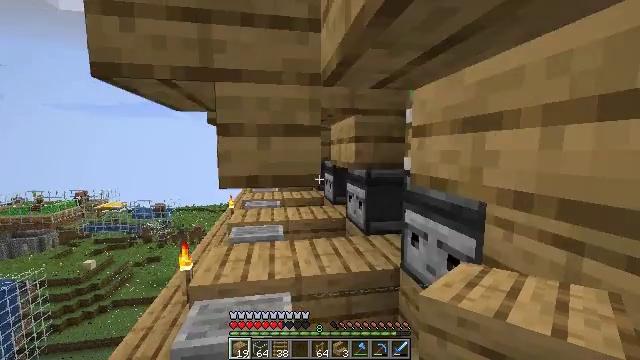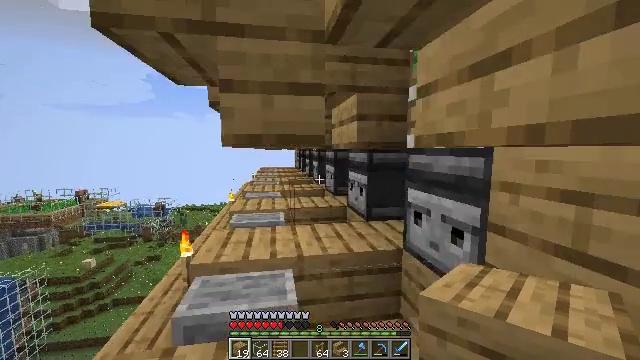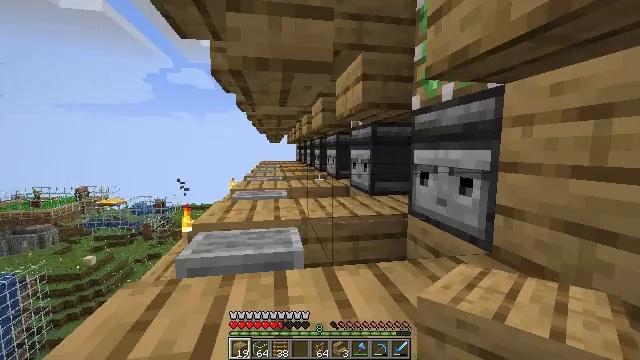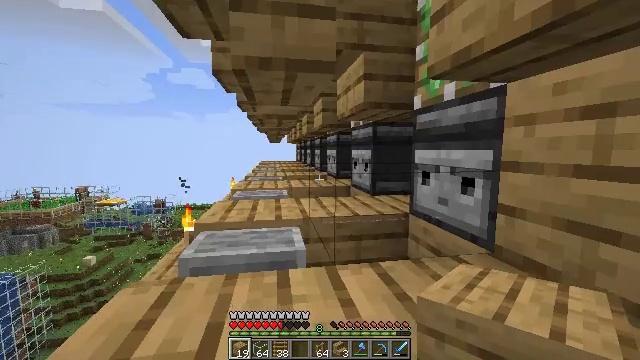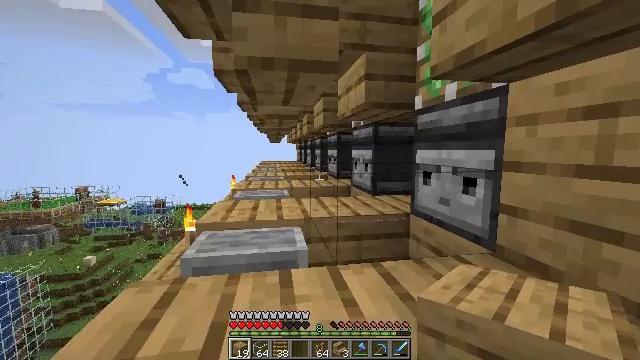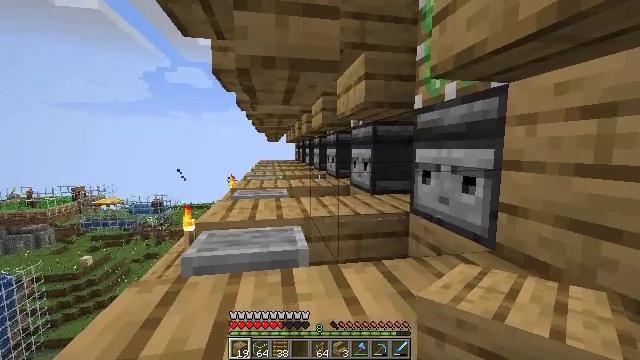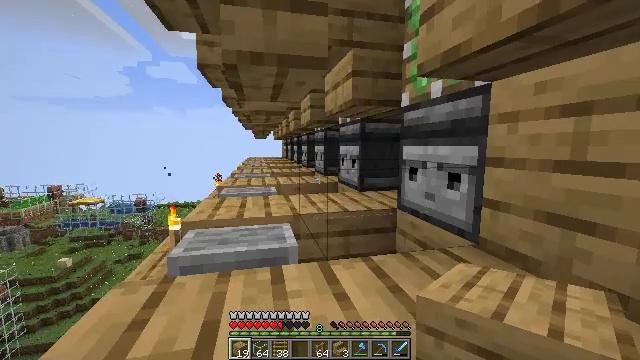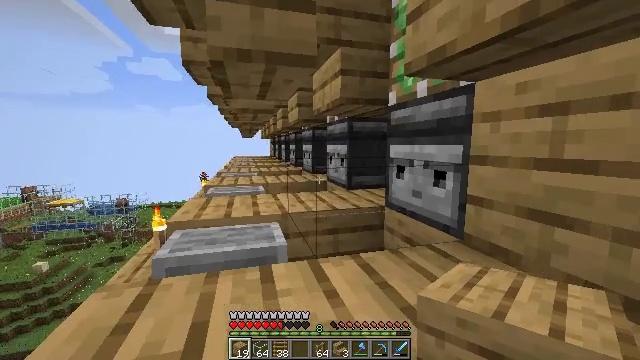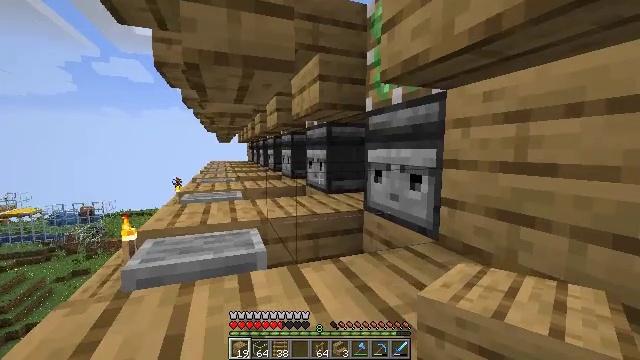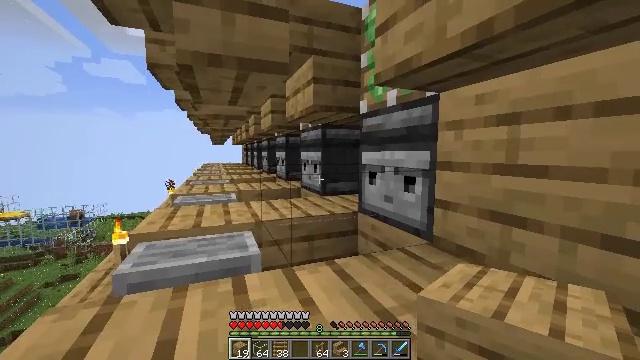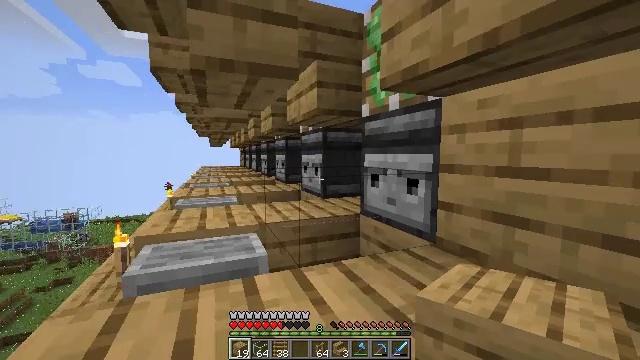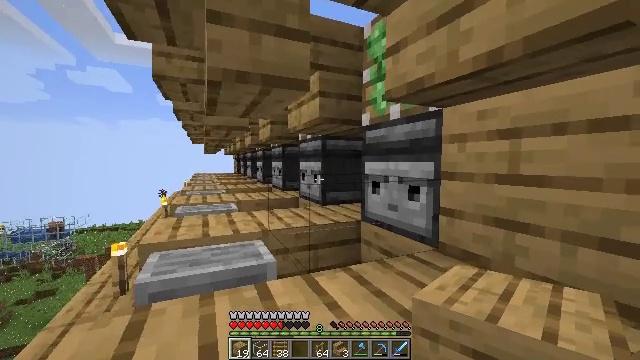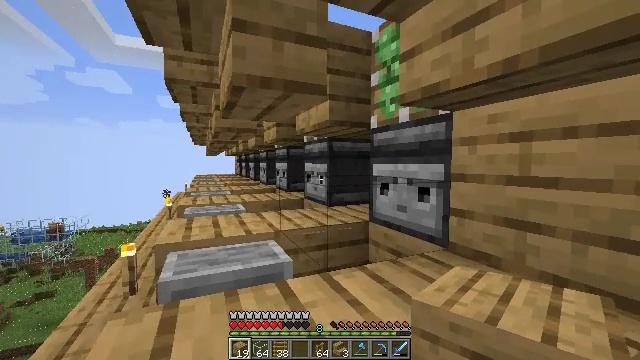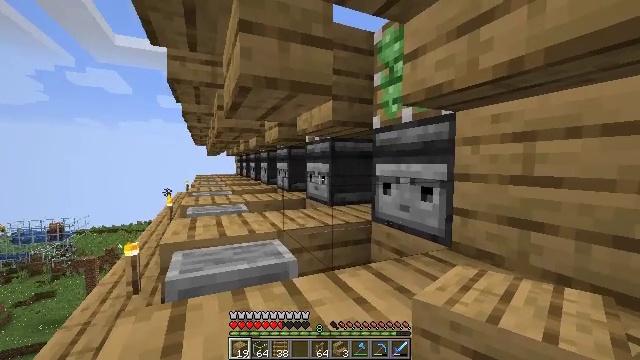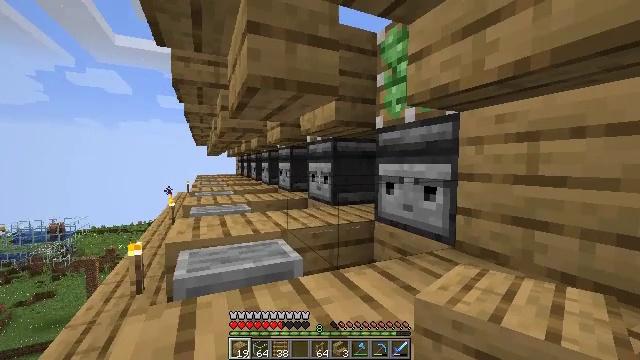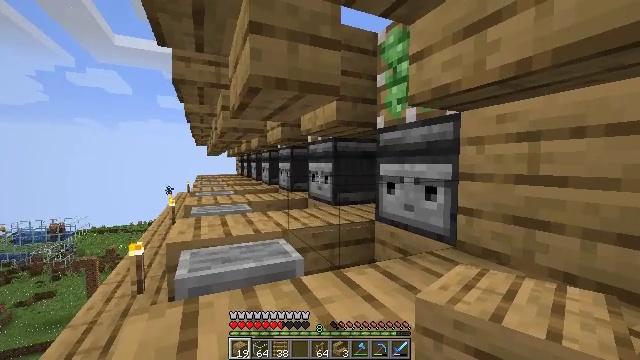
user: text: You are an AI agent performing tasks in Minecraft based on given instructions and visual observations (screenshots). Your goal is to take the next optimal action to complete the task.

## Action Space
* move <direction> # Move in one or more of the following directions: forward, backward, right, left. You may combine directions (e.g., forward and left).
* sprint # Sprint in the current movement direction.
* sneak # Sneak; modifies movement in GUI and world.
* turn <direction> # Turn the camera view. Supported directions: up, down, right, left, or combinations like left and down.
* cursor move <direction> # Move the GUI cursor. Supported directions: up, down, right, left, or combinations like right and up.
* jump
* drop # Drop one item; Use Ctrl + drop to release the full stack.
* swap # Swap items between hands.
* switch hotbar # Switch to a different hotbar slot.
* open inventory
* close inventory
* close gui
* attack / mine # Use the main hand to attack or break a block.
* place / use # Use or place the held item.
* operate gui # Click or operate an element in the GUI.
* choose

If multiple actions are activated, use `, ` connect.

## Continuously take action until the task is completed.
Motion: motion action
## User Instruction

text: Remove the oak stairs to repurpose them.
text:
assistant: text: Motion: no_op
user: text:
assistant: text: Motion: no_op
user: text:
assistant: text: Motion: no_op
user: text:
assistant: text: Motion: no_op
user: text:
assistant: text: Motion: no_op
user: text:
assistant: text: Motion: turn right
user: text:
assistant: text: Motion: turn right
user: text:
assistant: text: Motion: turn right and up
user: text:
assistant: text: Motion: turn right
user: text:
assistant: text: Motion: move left
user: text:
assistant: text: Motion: move left, turn right and up
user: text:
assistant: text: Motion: no_op
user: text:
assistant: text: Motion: no_op
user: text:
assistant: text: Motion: no_op
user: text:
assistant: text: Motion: no_op
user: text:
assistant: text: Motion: no_op
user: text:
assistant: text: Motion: no_op
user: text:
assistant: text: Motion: no_op
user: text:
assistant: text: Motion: no_op
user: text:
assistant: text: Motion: no_op
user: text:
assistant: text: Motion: no_op
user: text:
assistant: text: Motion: no_op
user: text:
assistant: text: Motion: no_op
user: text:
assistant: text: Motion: no_op
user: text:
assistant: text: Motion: no_op
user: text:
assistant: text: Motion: no_op
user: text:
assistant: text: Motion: no_op
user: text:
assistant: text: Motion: no_op
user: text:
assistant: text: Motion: no_op
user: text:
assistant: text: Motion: move back